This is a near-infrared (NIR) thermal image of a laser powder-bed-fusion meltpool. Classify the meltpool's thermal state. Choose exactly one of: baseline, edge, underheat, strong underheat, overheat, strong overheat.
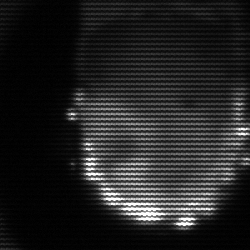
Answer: baseline